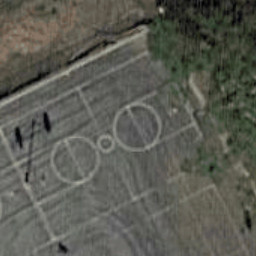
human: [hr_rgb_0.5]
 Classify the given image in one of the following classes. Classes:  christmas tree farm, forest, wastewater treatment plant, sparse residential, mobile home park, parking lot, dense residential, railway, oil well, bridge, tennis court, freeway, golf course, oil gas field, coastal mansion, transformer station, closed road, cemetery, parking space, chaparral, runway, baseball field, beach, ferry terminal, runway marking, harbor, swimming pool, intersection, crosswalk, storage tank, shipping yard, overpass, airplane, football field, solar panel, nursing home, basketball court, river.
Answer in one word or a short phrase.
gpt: basketball court